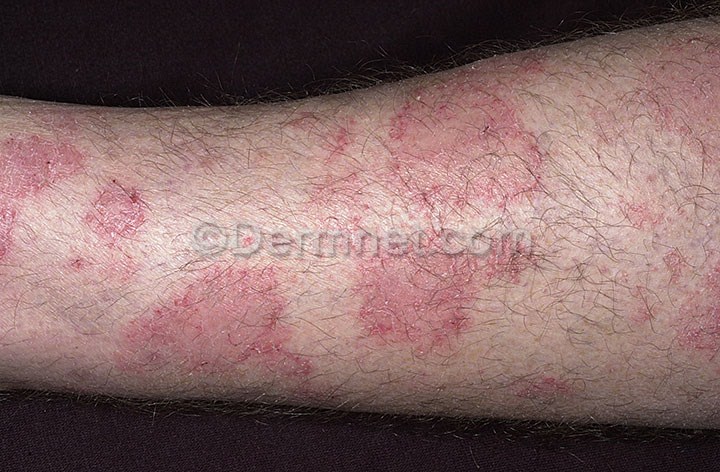
Disease: Eczema Photos